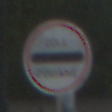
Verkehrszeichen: Zollstelle
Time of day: MorningAfternoon
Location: Outdoor (Suburban)
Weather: Clear
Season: NotSpecified
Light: Natural